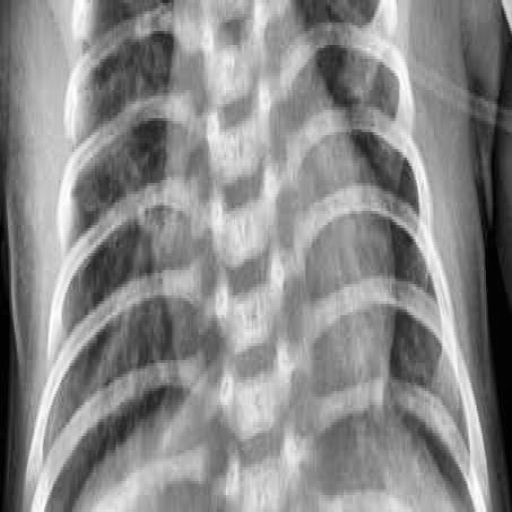
Finding: PNEUMONIA